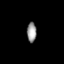
Tissue: lung
Cell type: Fibroblasts
Senescence score: 0.5675
Nuclear area (px): 186
Mean DAPI intensity: 150.226